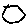
Label: hexagon